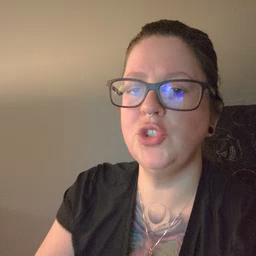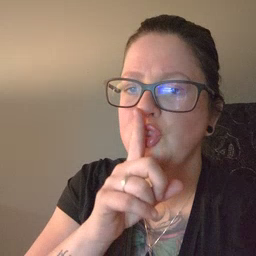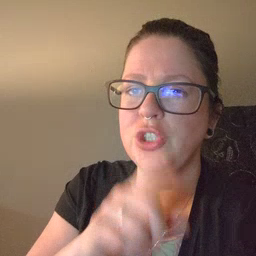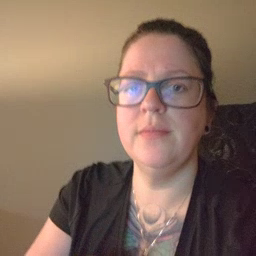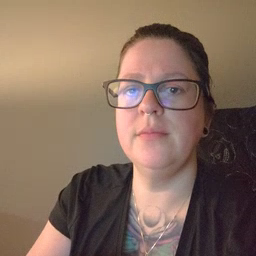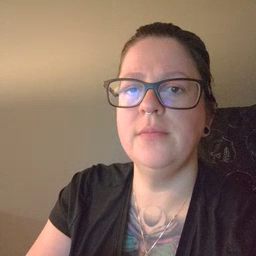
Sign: shhh